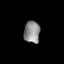
Tissue: skin
Cell type: Others
Senescence score: 0.7042
Nuclear area (px): 342
Mean DAPI intensity: 143.096